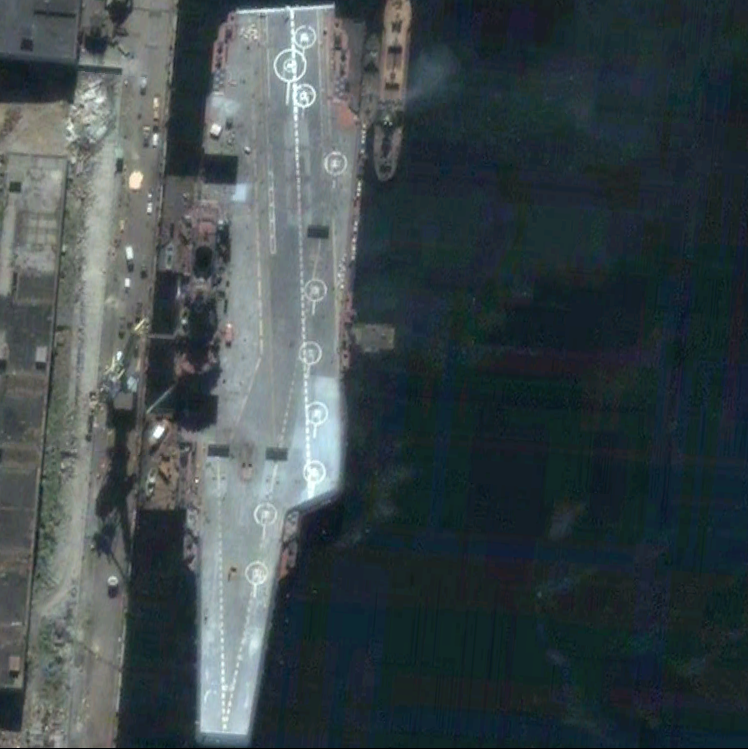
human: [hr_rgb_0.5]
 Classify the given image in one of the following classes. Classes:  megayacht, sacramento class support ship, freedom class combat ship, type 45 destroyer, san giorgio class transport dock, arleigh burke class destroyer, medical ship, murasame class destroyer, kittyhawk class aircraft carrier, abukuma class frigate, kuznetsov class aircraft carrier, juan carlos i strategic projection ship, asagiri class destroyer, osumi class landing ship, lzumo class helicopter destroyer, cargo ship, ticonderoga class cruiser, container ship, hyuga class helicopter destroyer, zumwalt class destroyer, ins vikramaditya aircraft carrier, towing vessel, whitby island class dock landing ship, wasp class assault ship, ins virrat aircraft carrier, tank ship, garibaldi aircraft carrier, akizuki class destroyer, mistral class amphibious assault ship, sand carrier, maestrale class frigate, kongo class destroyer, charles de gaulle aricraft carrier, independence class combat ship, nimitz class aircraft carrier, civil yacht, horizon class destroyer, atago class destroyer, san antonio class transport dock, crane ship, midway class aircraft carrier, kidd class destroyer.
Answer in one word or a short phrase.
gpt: Kuznetsov class aircraft carrier